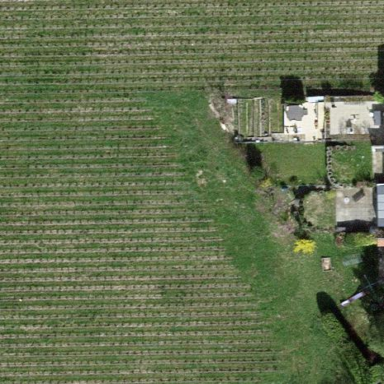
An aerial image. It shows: Vineyard where grapes are grown.